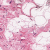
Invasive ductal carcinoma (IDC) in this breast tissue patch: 0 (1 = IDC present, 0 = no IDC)